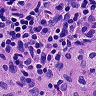
Metastatic tissue present: no